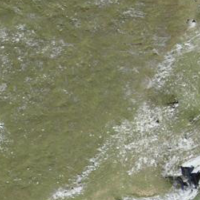
EUNIS habitat code: 23
Species observed at this site:
Pyrrhocorax graculus
Dryas octopetala